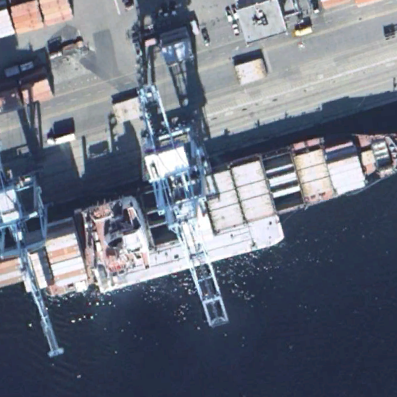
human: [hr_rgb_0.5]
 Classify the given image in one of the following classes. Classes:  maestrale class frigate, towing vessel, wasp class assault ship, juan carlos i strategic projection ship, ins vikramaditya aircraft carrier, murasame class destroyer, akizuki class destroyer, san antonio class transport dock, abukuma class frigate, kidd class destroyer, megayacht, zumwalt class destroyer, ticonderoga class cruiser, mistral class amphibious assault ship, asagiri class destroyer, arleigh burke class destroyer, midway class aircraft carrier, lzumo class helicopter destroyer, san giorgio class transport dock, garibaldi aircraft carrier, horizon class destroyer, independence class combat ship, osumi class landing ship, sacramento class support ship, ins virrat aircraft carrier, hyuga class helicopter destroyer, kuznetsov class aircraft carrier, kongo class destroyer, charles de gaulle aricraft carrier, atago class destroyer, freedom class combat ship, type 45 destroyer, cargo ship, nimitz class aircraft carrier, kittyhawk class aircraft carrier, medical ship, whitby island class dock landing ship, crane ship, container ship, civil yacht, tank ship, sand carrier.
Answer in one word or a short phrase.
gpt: Container ship